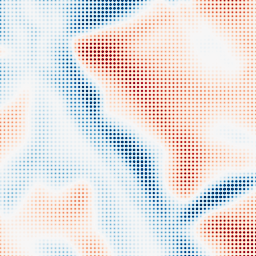
Category: multiscale
Decomposition family: dog
Decomposition parameters: sigma_low: 5
sigma_high: 20
Upsampling method: sinc_hamming
Upsampling parameters: scale: 8
kernel_size: 4
Upsampling scale: 8